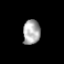
Tissue: skin
Cell type: Epithelial cells
Senescence score: 0.2709
Nuclear area (px): 414
Mean DAPI intensity: 171.867